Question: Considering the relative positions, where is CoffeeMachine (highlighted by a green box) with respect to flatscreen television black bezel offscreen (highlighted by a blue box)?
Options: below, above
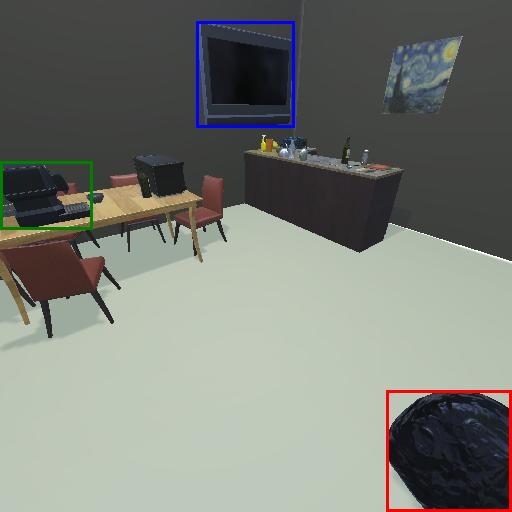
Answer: below